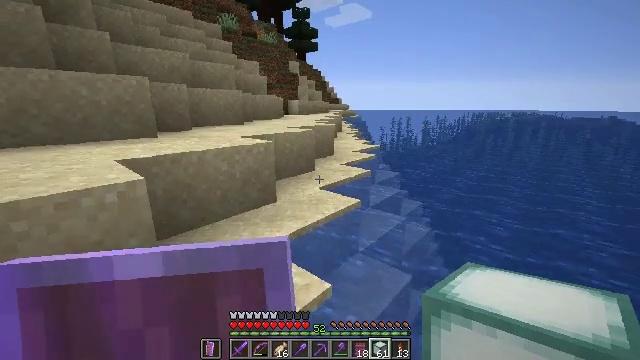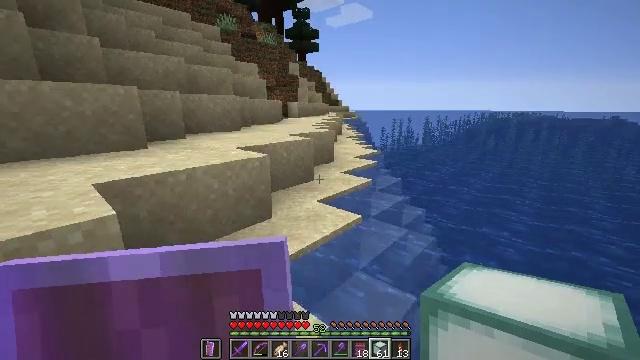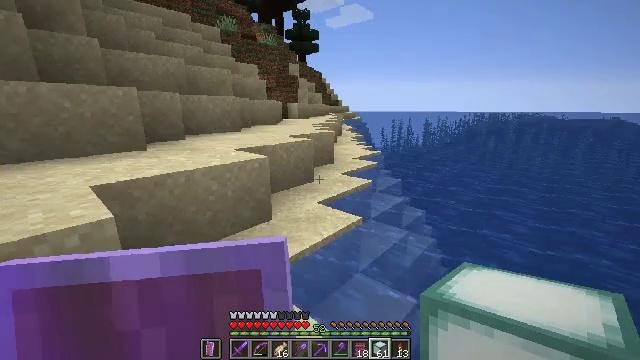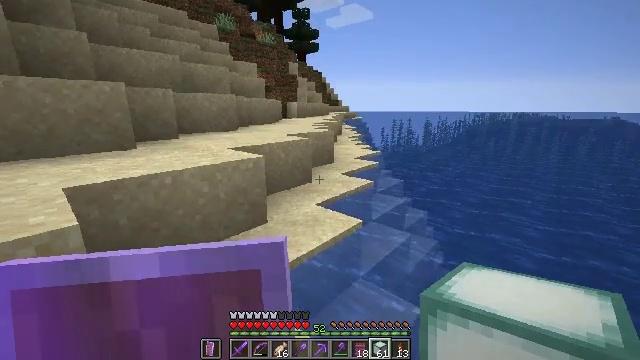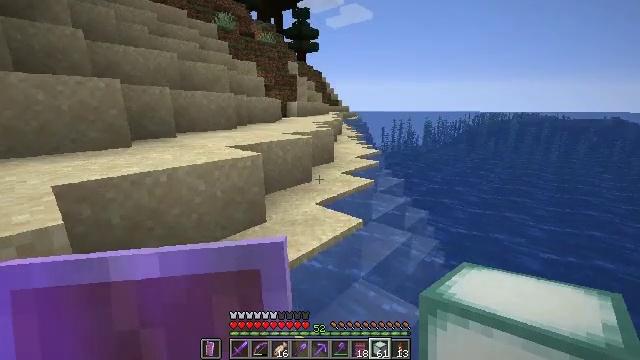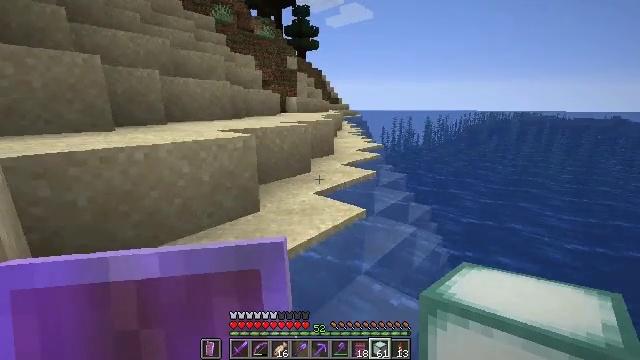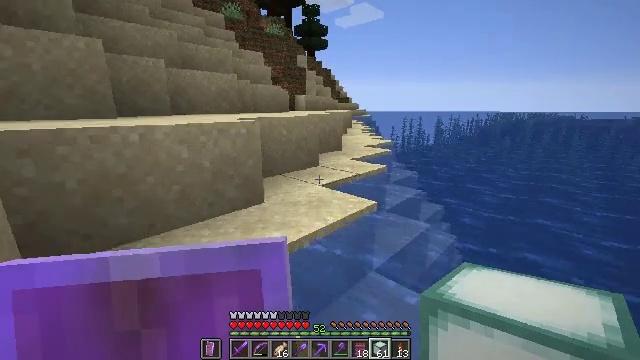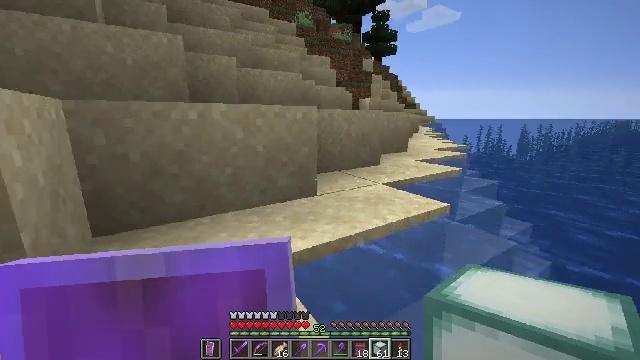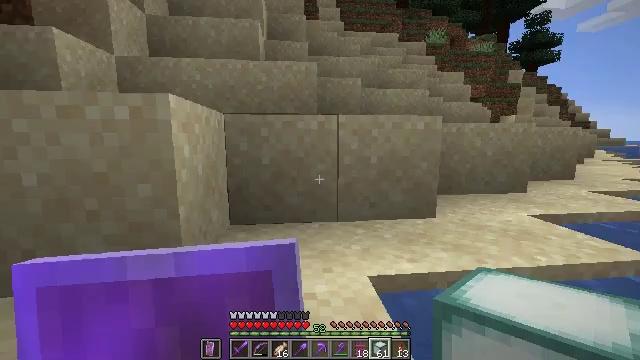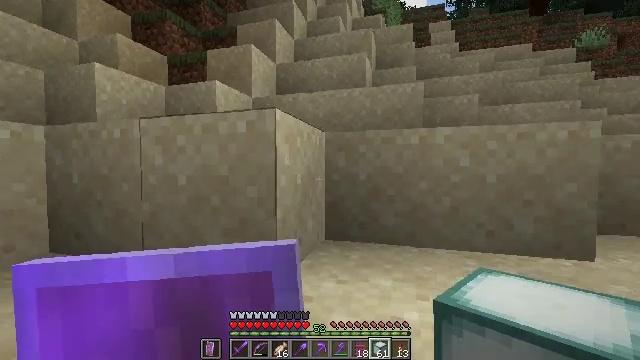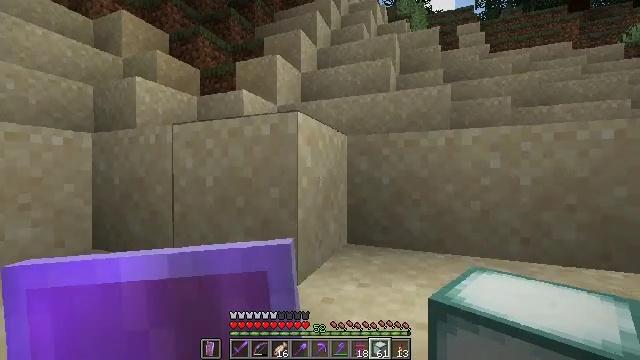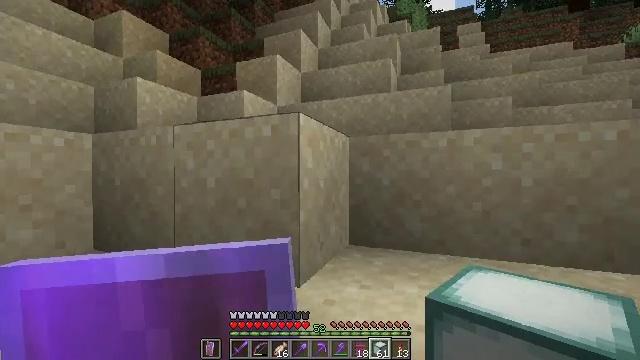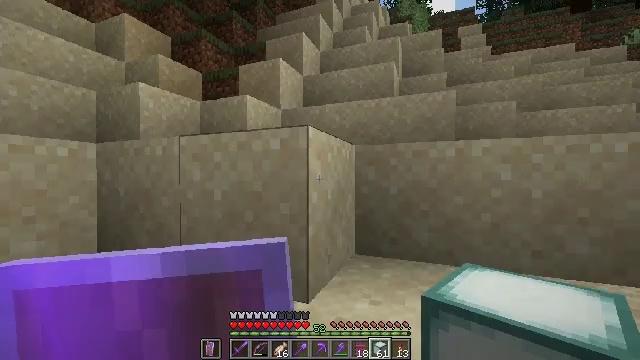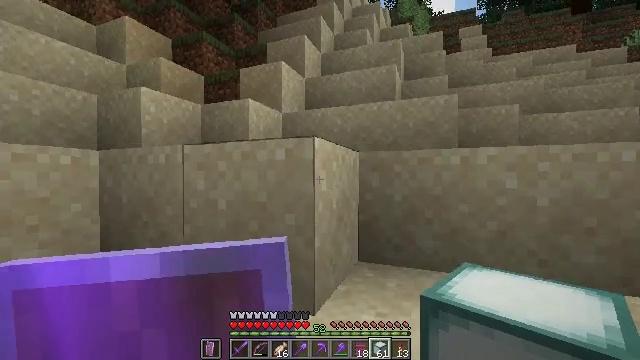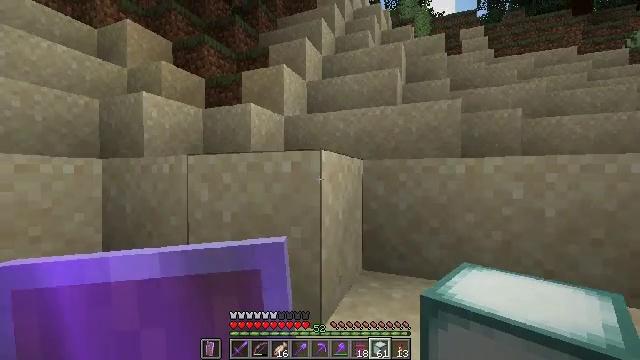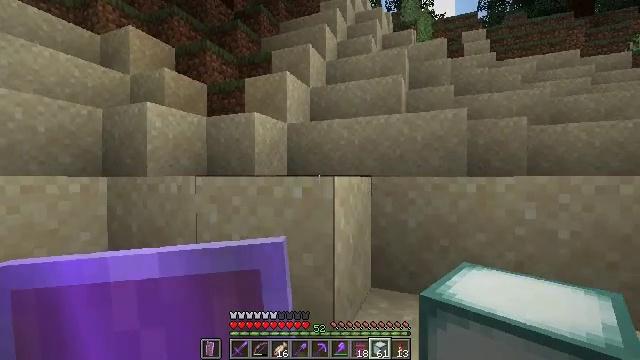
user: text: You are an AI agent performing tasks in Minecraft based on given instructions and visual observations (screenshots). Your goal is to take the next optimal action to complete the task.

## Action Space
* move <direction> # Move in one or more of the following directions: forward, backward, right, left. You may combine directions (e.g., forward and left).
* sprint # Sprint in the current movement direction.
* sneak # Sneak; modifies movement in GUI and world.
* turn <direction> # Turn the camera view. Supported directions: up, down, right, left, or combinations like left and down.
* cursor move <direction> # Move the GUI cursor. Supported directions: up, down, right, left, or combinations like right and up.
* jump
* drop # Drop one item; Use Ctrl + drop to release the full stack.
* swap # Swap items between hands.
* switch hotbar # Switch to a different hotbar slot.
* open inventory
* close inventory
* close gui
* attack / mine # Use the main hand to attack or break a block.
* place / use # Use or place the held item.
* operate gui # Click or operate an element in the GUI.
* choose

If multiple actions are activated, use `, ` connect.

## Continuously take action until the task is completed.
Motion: motion action
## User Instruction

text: Use materials to craft a sea lantern.
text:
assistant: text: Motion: move forward
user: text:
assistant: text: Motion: move forward
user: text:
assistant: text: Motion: move forward
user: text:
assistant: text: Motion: move forward
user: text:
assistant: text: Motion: move forward
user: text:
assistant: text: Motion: move forward, turn left
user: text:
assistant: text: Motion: move forward, turn left and up
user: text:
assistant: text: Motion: move forward, turn left and up
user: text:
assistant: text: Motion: move forward, turn left and up, jump
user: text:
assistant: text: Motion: move forward, turn left and up, jump
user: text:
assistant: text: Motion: move forward, jump
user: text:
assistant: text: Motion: move forward, jump
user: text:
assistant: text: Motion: move forward, jump
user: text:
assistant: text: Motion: move forward, jump
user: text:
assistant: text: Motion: move forward, jump
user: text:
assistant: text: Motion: move forward, jump
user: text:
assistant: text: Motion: move forward, jump
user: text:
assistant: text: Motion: move forward, jump
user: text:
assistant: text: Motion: move forward, jump
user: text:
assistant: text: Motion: move forward, turn right and up, jump
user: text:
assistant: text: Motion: move forward, turn right and up, jump
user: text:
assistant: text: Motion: move forward, turn right and up, jump
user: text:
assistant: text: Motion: move forward, jump
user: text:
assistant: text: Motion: move forward, jump
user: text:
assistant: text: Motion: move forward, jump
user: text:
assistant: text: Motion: move forward
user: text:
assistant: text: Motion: move forward
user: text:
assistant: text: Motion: move forward
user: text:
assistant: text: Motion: move forward
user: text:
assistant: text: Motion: move forward